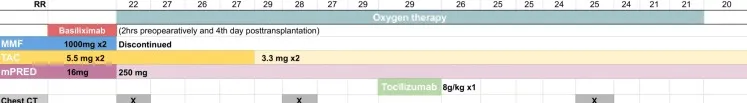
Symptoms and treatment, including immunosuppressive adjustment according to the day of illness and day of hospitalization. MMF: Mycophenolate mofetil; TAC: Tacrolimus; mPRED: Methylprednisolone.
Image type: chart (chart)